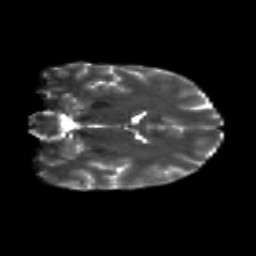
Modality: T2w
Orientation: coronal
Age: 23
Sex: female
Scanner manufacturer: siemens
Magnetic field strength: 3 T
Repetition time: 8.8 s
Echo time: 0.085 s